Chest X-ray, PA view. Patient: 47 years old, sex M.
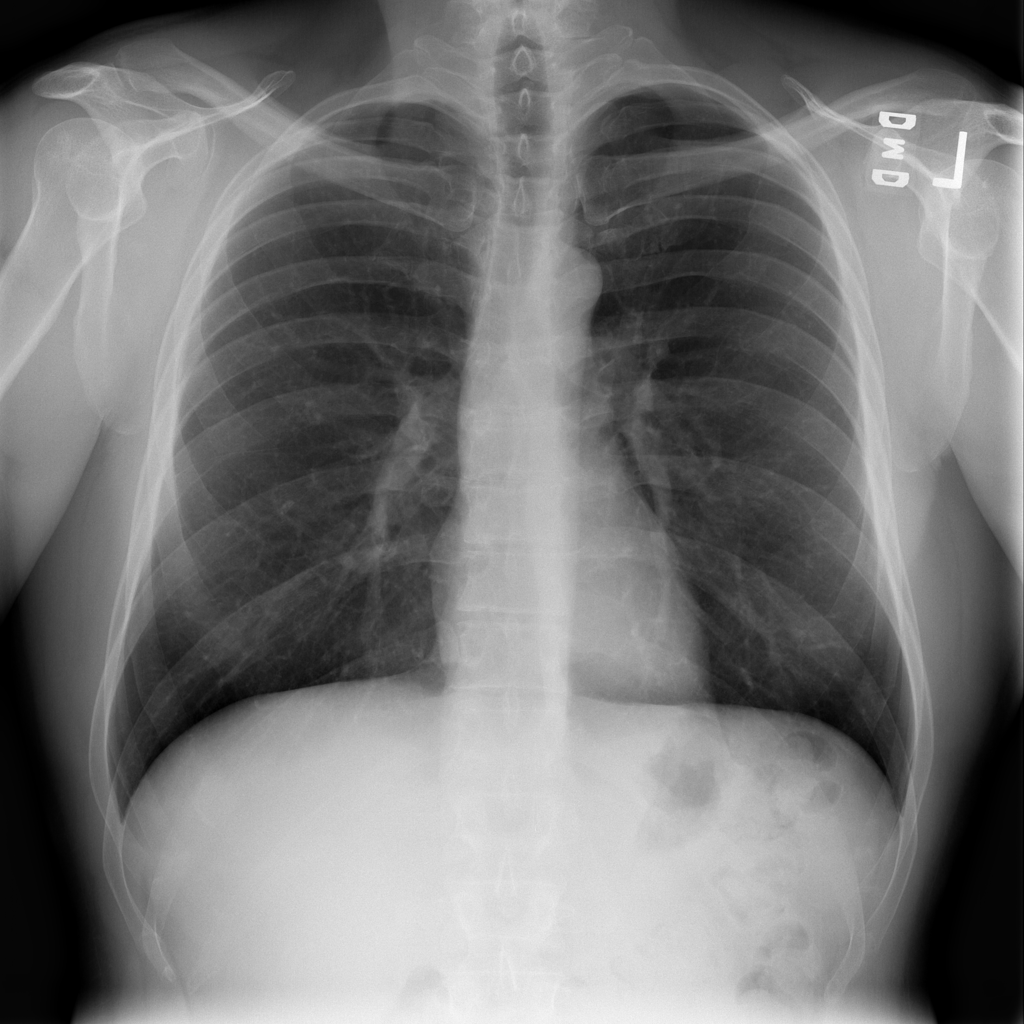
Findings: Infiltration